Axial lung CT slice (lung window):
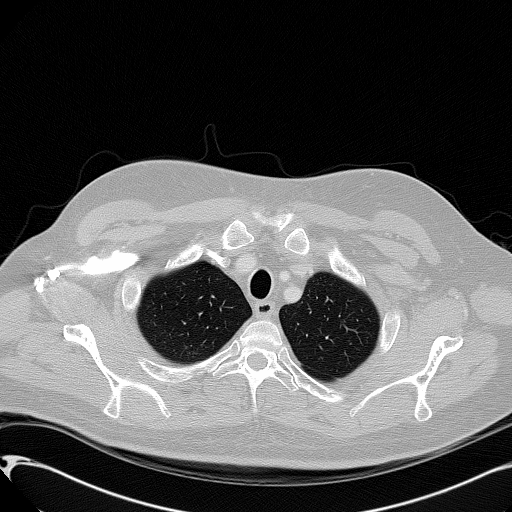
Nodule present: no